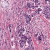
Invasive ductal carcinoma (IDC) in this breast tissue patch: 1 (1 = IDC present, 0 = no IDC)